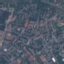
Land use / land cover: Residential